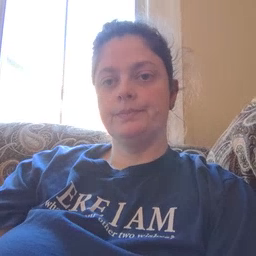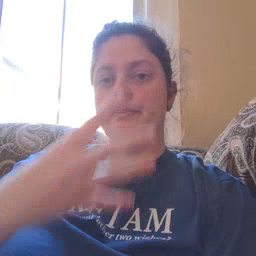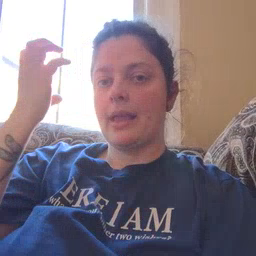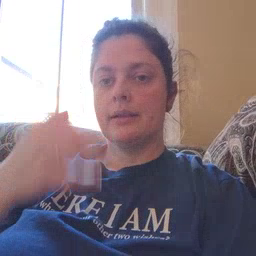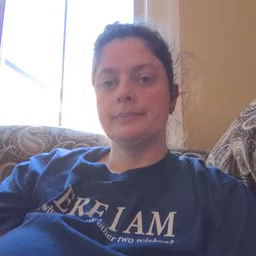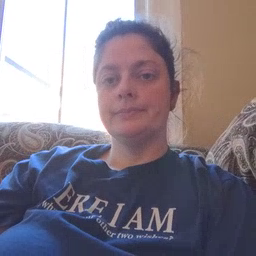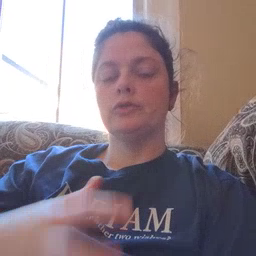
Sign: mad